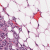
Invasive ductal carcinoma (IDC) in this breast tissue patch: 1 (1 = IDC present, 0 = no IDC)